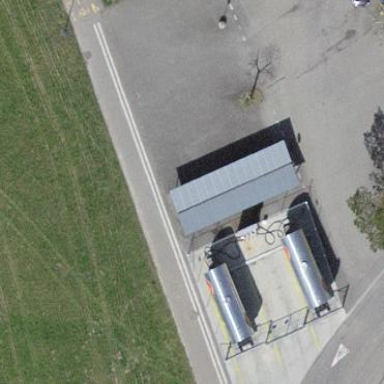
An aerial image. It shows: Bicycle parking area with stands.